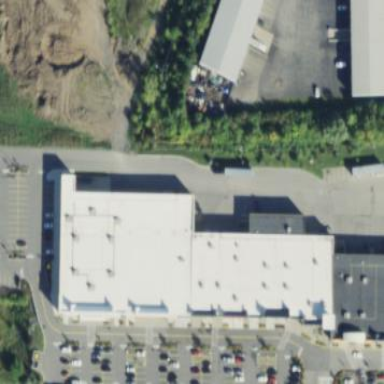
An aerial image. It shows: Outdoor clothes shop located within building.